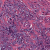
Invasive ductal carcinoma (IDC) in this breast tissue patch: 1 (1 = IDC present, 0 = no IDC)